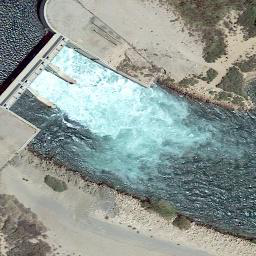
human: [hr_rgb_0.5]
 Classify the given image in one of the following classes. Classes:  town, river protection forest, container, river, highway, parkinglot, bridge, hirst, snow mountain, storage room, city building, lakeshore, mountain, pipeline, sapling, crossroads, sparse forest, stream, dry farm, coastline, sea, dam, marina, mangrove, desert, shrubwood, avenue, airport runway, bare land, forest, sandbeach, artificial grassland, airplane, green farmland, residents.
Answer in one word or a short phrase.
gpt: dam